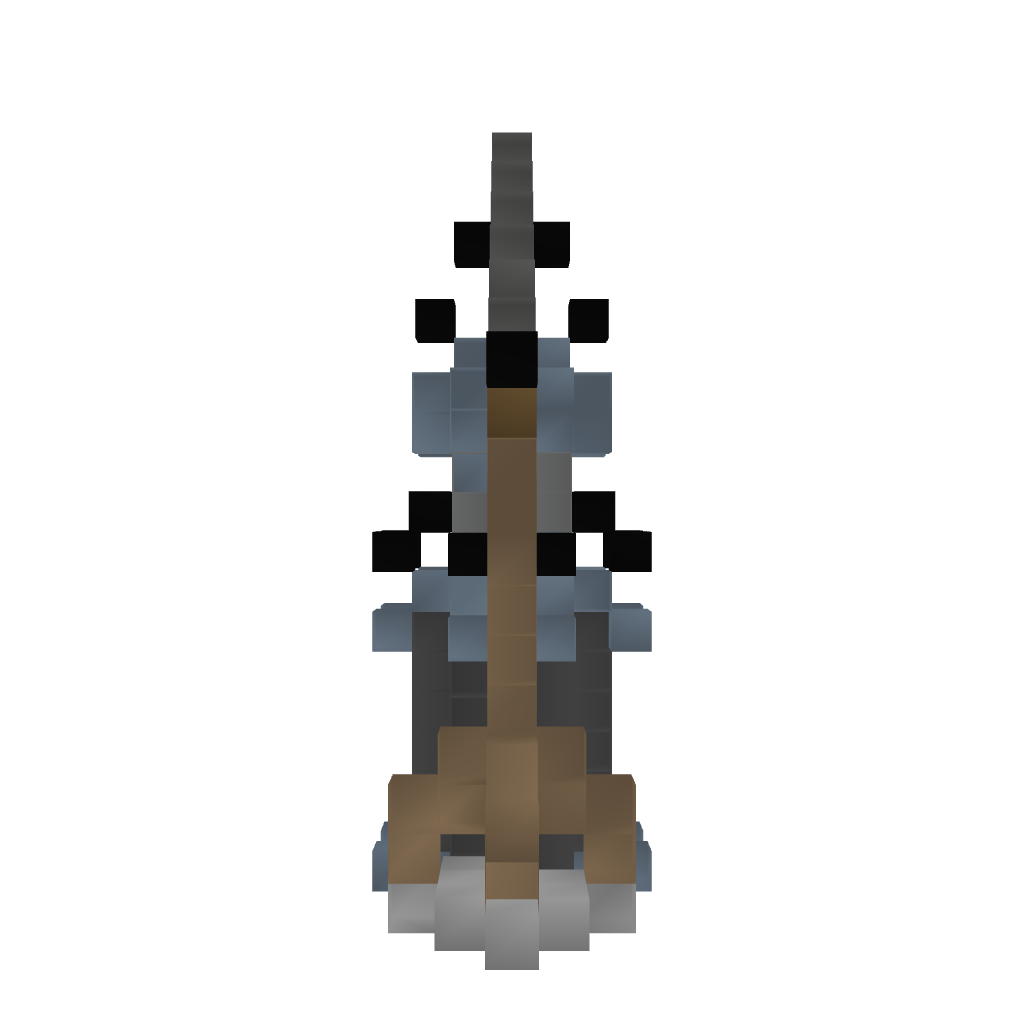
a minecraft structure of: Medieval-Crane